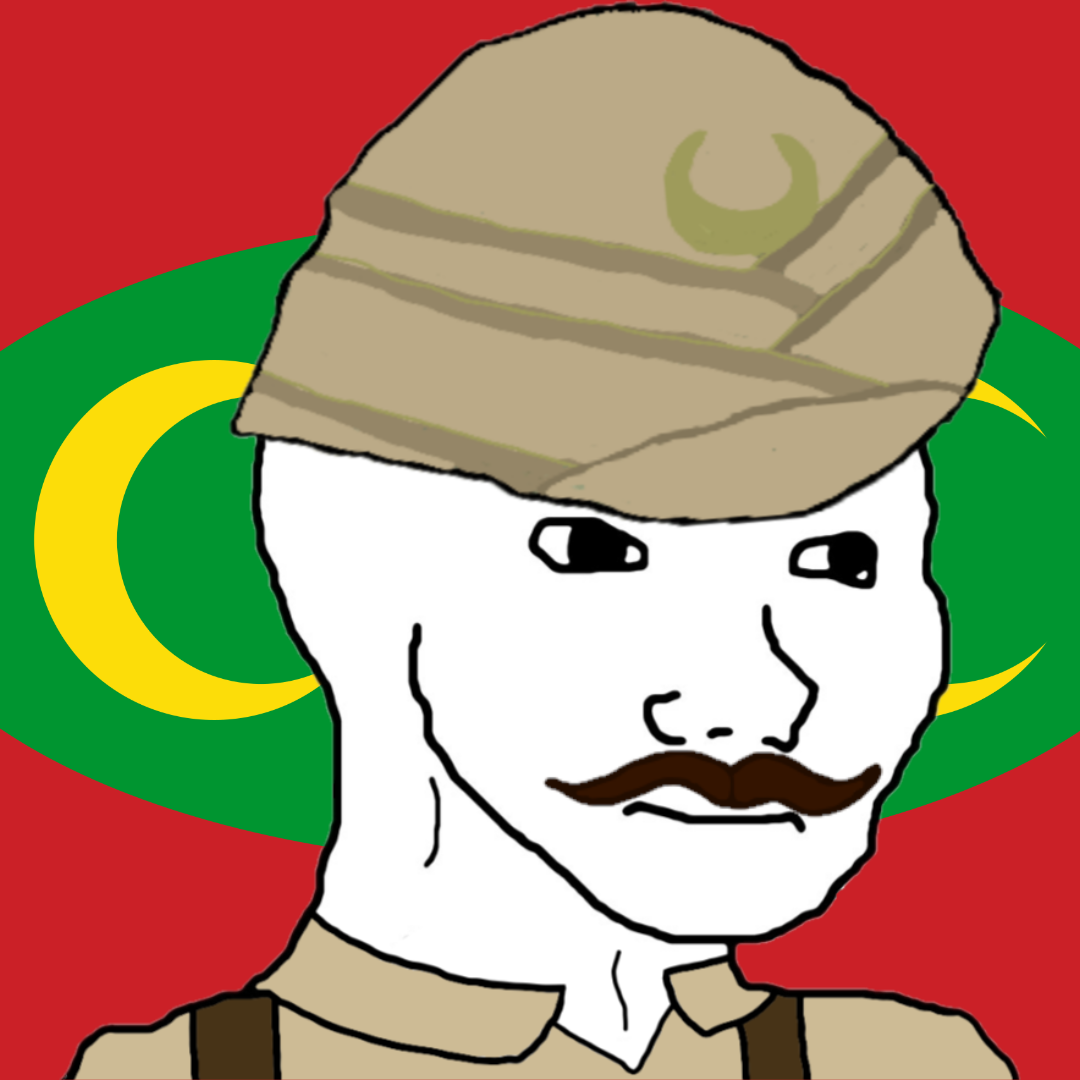
Label: 5_Wojak_with_Background